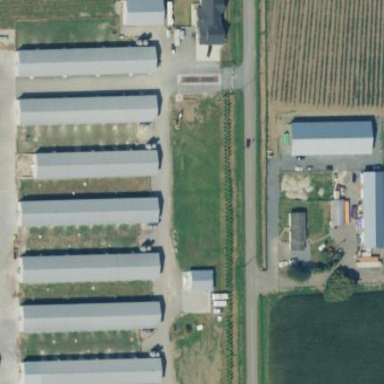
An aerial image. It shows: Farmyard area.